Question: I've got a table with two rows. The first row just has three cells. The second row has two cells, with the first cell containing another table that needs to fill the whole cell.
'''
<table border="1" style="border-collapse:collapse;">
<tr>
<td style="WIDTH: 205px;">1</td> <!--This width doesn't apply in Chrome-->
<td style="width:100%;">2</td>
<td style="WIDTH: 5px;">3</td>
</tr>
<tr>
<td colspan="2">
<TABLE width="100%" border="1" style="border-collapse:collapse;table-layout: fixed;">
<TR>
<TD style="width:130px;">
A</TD>
<TD style="width:90px;">
B</TD>
<TD style="width:230px;">
C</TD>
</TR>
</TABLE>
</td>
<td>
D
</td>
</tr>
</table>
'''
Simple enough, really....or so I thought.
It appears as I would expect in IE. But Chrome seems to not apply the width of the first cell correctly. It seems to be affected by the table in the cell below.

Why is this happening, and how can I get around this?
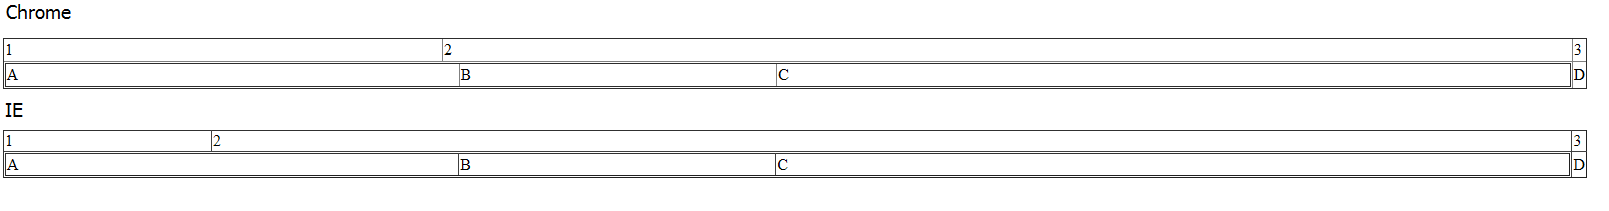
Answer: Two things you should do:
- 'table-layout: fixed;'- -
Like this:
'''
<table border="1" style="table-layout: fixed; width: 100%;">
<colgroup>
<col style="width: 205px;">
<col style="width: auto;">
<!-- Use "width: auto;" to apply the remaining (unused) space -->
<col style="width: 5px">
</colgroup>
<tr>
<td>1</td>
<td>2</td>
<td>3</td>
</tr>
<!-- Etc. -->
'''